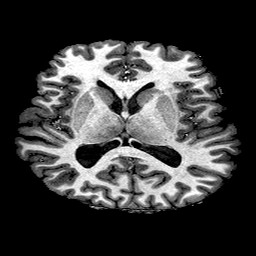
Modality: T1w
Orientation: coronal
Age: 25
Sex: male
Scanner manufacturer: ge
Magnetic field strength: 3 T
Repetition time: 7.66 s
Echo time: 0.003476 s